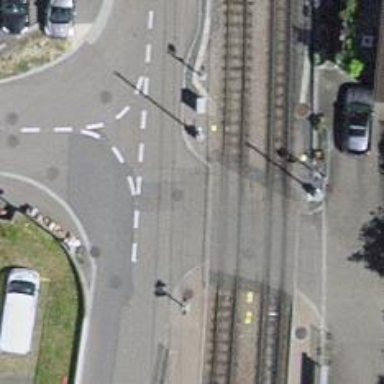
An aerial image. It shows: Level crossing with full barriers and lights.